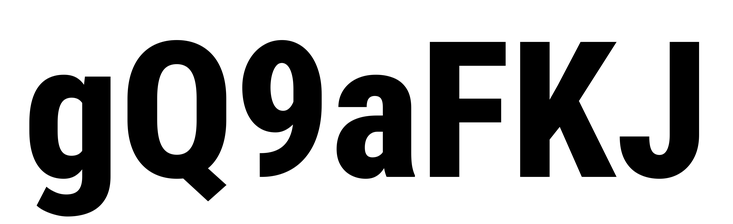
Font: Roboto_Condensed_ExtraBold